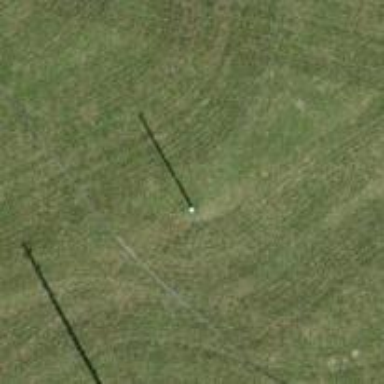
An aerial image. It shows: Power pole.